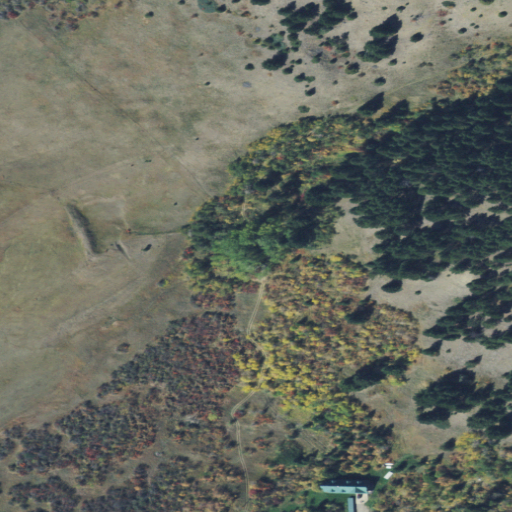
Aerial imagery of valley in Montana named Watts Canyon containing evergreen forest, shrub, woody wetlands, deciduous forest, cultivated crops, herbaceous wetlands, and open development